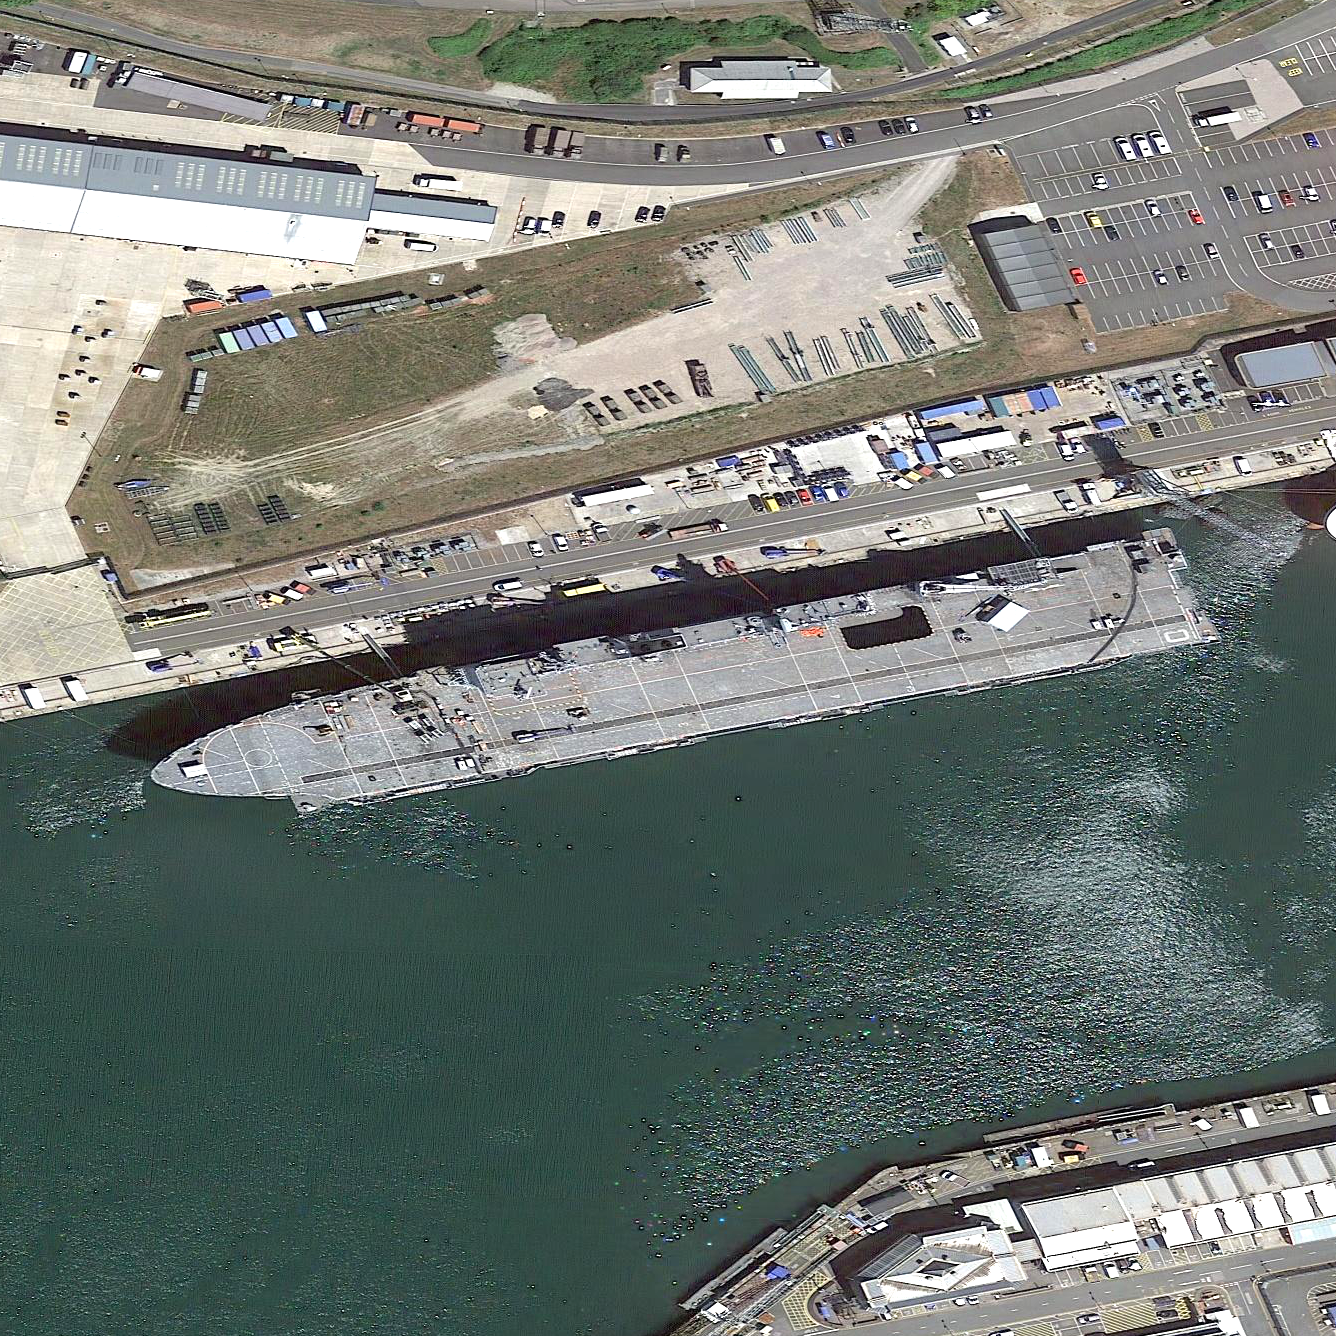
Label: assault